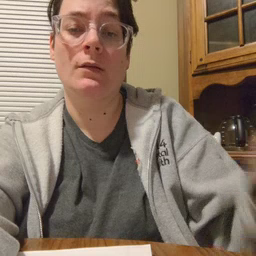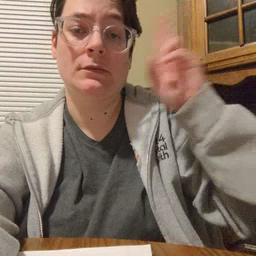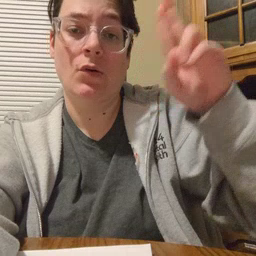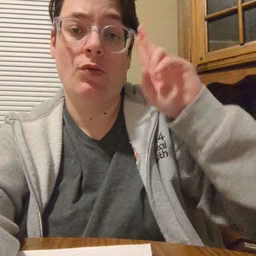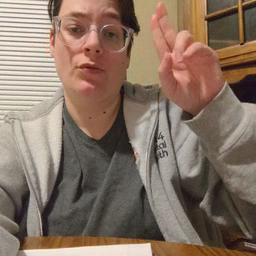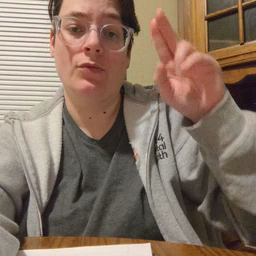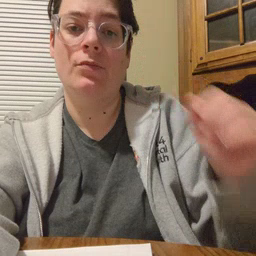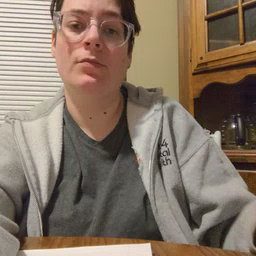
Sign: uncle